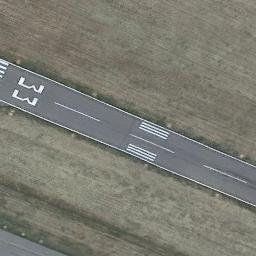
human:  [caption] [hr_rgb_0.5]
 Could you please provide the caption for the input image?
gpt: Runways are marked with Numbers and vertical lines .

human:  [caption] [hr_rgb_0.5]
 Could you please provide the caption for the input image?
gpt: The runway goes through the clearing and the designation marking is 33 .

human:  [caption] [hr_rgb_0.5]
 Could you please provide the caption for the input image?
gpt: The runway is on the bare land next to the grass .

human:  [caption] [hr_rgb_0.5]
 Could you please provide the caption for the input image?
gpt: Next to the runway is brown bare ground with white '33' and short-line signs on the runway .

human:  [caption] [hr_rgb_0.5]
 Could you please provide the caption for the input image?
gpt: There are green meadows beside the runway with white marks .